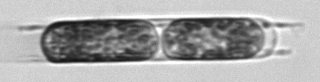
Label: Hemiaulus